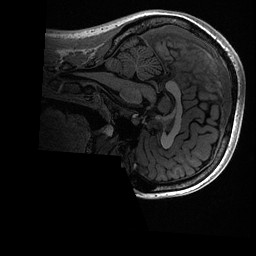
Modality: T1w
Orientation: sagittal
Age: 19
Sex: female
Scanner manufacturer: ge
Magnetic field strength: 3 T
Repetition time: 0.006952 s
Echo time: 0.00292 s